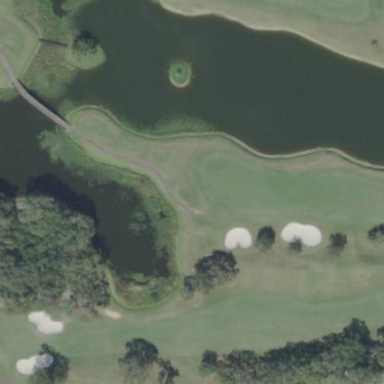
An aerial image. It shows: Picturesque scene of golf course with lateral water hazard.